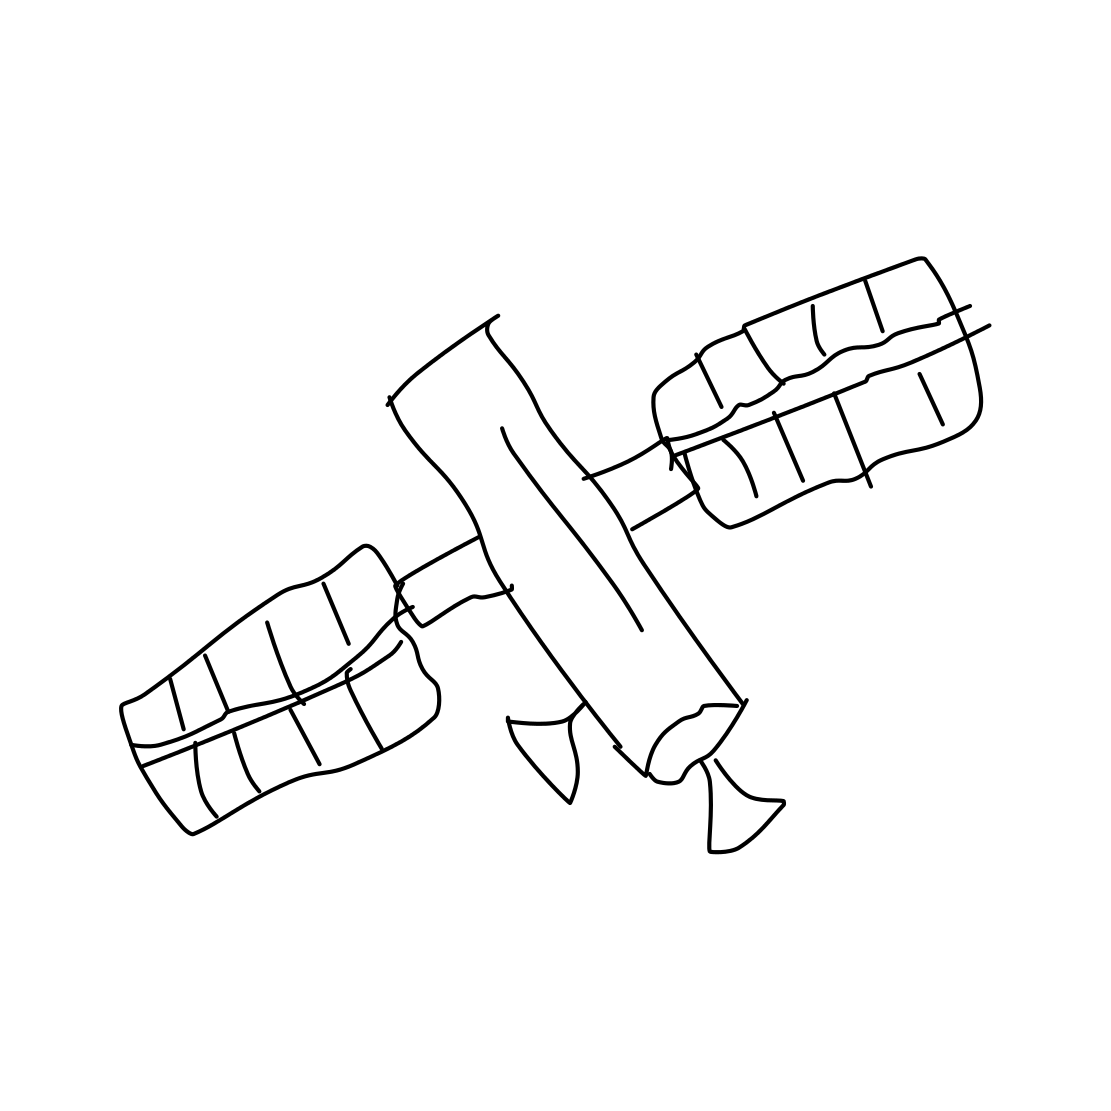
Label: satellite